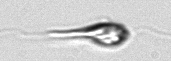
Label: Euglena